Question: What is the rating for AnTuTu benchmark?
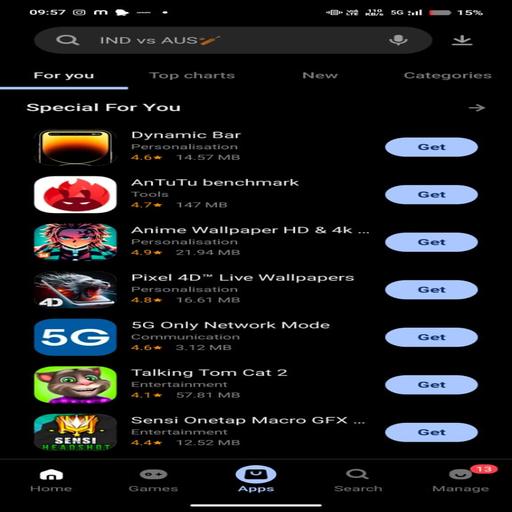
Answer: 4.7